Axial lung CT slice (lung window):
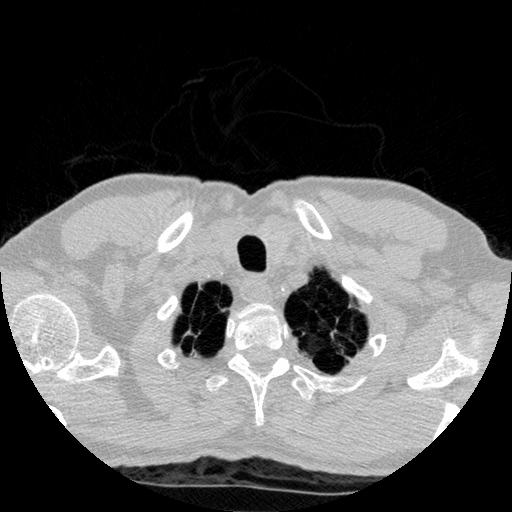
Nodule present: no